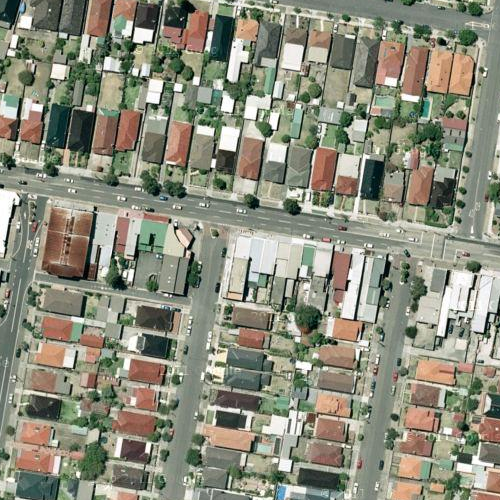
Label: sydney